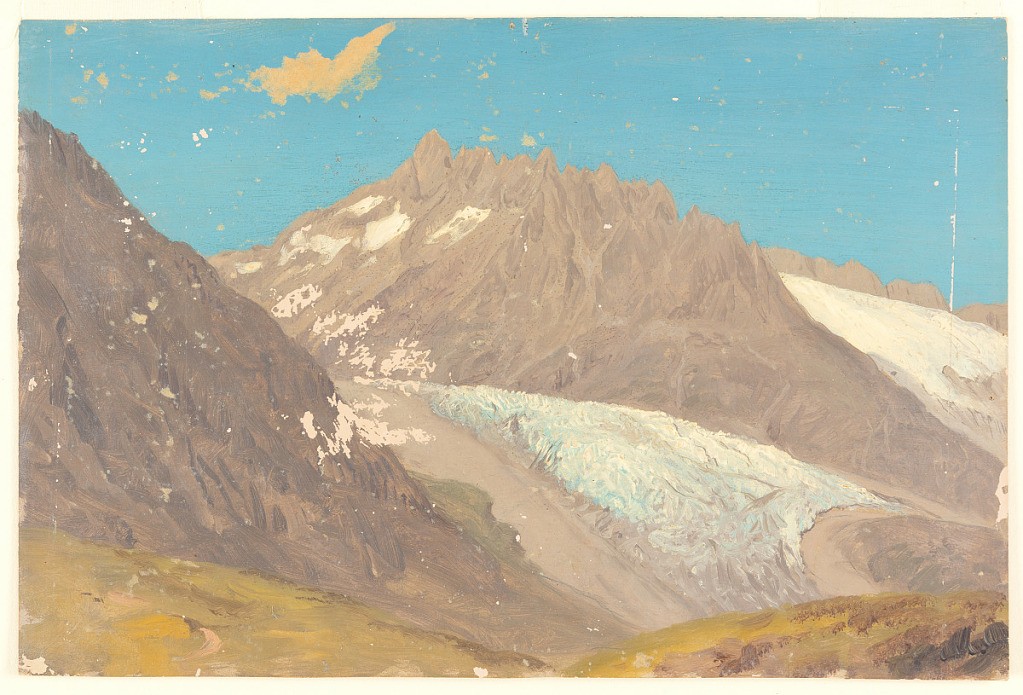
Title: Alpine Glacier
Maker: Frederic Edwin Church, American, 1826–1900
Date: June - September, 1868
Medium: Oil and graphite on tan paperboard; verso: oil or green ink
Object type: Drawing
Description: Landscape study showing a view of a glacier beneath a rocky, serrated peak, likely in the Bavarian or Bernese Alps. Grassy, rolling hillsides stretch across the foreground and lead to a steep, rocky mountainside in the middle distance at left. At center, the blue and white ridges of a glacier are visible below the sharp, jagged peaks of a nearby mountain. Above, the cloudless sky is rendered in a shade of rich, royal blue.

Verso: Fern branches and leaves blotted and silhouetted in green.